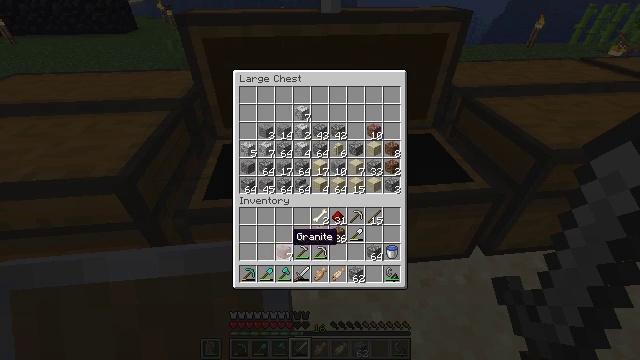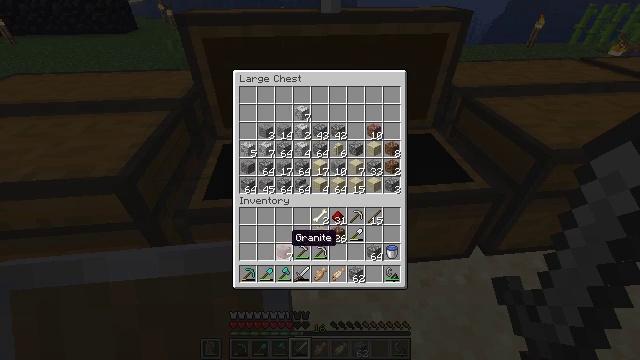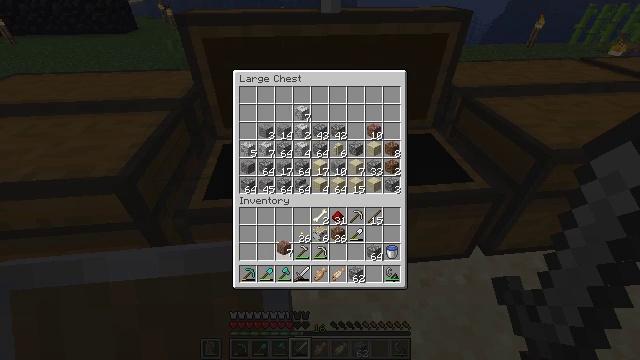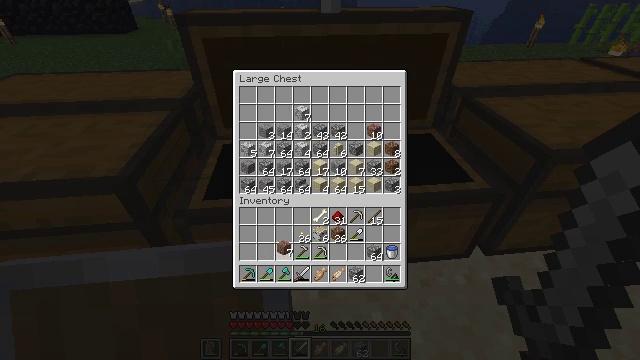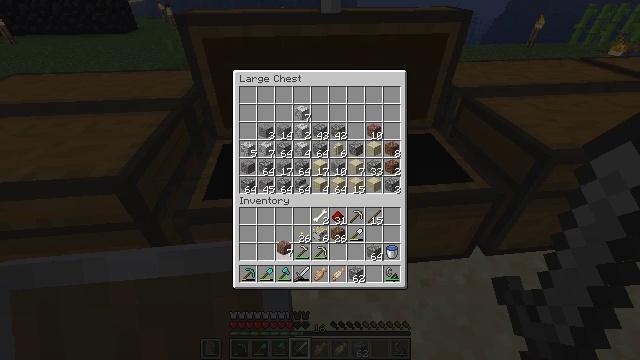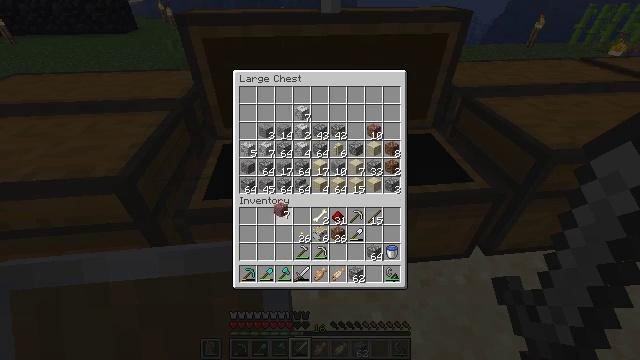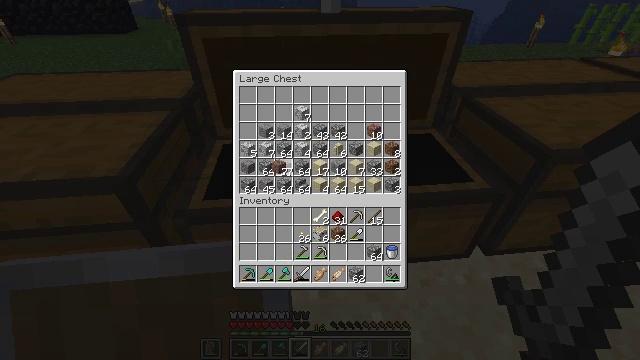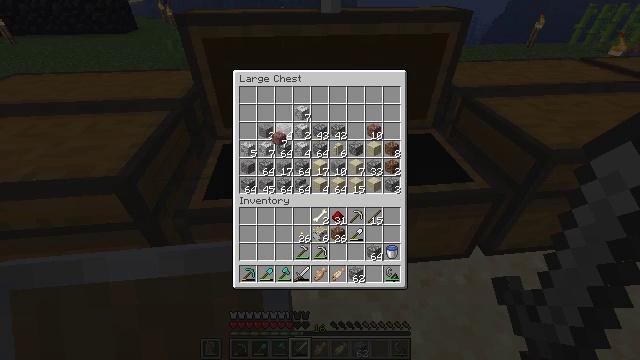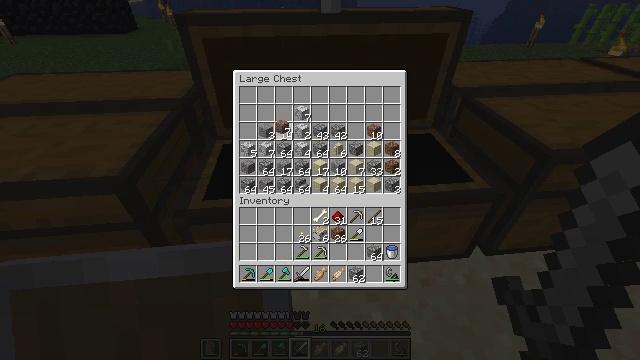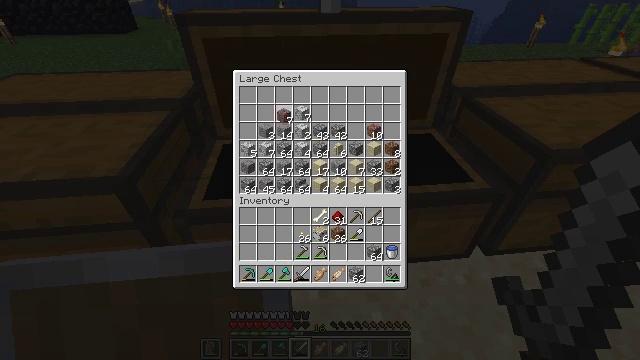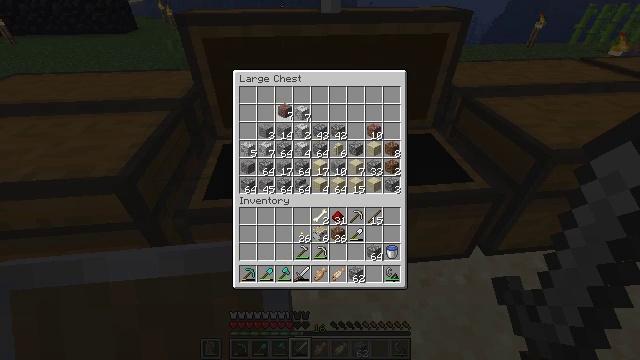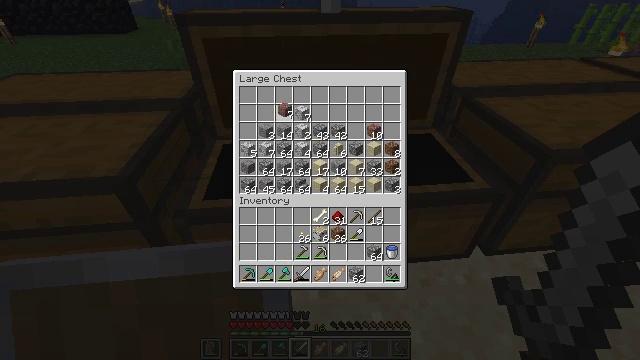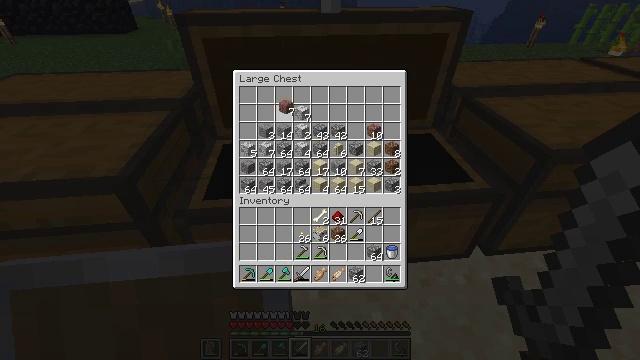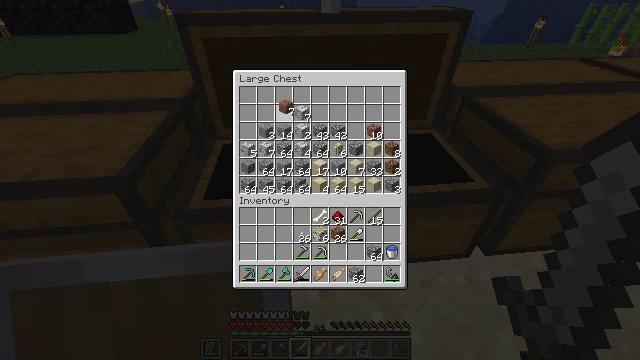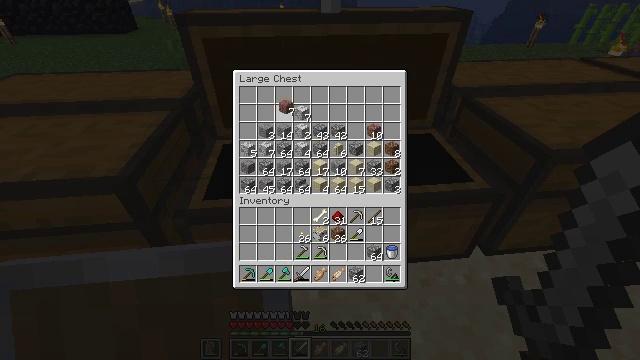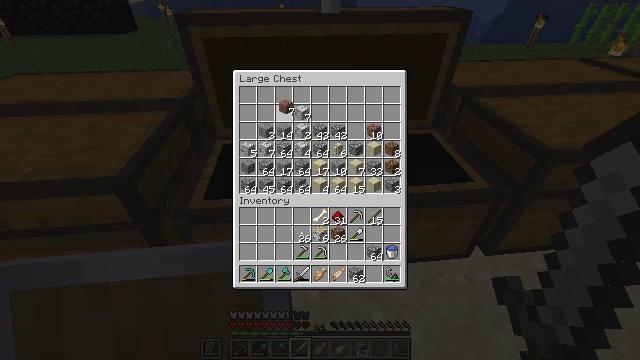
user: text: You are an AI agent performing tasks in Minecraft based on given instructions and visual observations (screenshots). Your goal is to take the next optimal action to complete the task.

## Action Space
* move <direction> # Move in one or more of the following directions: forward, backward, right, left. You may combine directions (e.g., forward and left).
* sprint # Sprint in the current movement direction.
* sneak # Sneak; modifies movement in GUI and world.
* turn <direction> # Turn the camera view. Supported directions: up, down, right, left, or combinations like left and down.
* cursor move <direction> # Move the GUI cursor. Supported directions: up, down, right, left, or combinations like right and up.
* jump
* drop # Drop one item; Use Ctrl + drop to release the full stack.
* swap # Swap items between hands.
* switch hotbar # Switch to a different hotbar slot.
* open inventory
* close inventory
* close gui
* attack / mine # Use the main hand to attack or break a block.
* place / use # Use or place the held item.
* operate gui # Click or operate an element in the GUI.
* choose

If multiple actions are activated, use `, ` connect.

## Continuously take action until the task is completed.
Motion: motion action
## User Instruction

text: Collect kelp by swimming through it.
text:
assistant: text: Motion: no_op
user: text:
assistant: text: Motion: operate gui
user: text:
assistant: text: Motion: operate gui
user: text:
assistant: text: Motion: operate gui
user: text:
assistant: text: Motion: cursor move up
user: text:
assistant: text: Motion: cursor move up
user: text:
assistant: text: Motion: cursor move up
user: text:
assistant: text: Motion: cursor move up
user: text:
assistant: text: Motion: cursor move up
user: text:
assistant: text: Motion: no_op
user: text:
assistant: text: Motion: no_op
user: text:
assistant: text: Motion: no_op
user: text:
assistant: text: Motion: no_op
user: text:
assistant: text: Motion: operate gui
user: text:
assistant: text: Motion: operate gui
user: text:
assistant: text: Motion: operate gui
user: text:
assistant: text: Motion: operate gui
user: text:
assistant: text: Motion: no_op
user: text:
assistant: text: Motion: no_op
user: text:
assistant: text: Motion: no_op
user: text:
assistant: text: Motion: no_op
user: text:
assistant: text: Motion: no_op
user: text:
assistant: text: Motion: no_op
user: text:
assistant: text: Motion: no_op
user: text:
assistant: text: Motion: no_op
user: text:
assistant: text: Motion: no_op
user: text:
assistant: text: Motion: no_op
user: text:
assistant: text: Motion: no_op
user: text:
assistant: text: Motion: no_op
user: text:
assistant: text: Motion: no_op